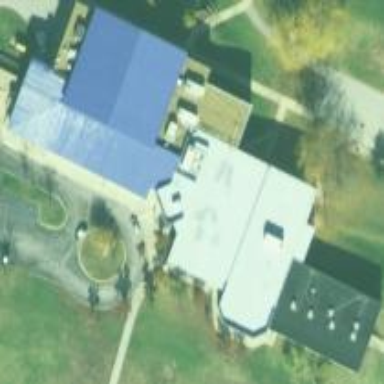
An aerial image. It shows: School building.